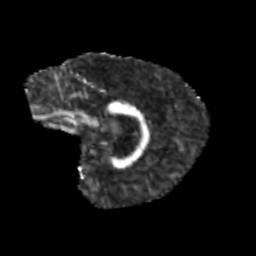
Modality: FA
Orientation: sagittal
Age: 13
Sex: male
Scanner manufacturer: siemens
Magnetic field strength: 3 T
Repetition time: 3.8 s
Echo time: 0.07 s